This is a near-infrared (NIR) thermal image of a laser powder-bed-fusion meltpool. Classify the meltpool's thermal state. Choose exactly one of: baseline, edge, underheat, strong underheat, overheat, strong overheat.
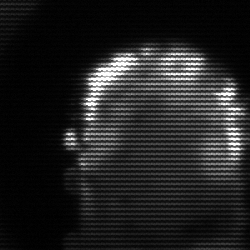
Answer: baseline